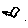
Label: bird